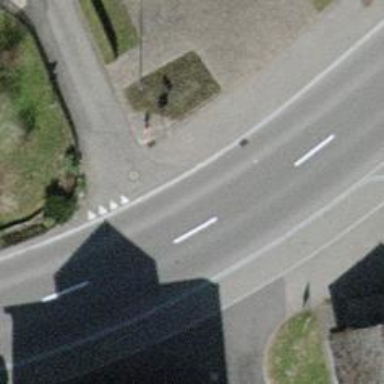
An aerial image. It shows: Bus stop with platform for public transport.